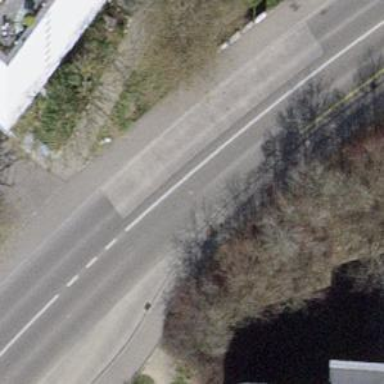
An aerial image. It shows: Bus stop with stop position for public transport.